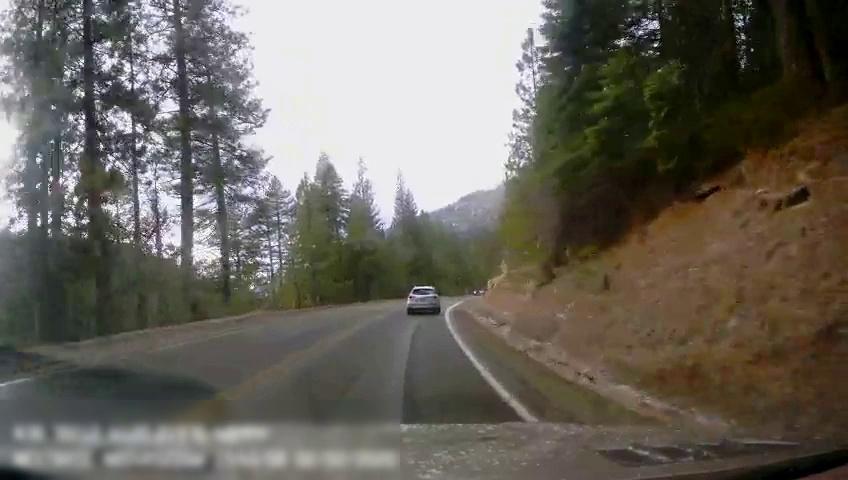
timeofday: Day
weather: Sunny
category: Drivable Space
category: Vehicles | SUV
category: Vehicles | SUV
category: Lanes | Alternate Lane
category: Lanes | Current Lane
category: Lanes | Opposite Lane